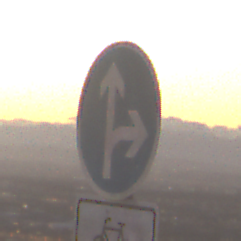
Verkehrszeichen: VorgeschriebeneFahrtrichtungGeradeausOderRechts
Zusatzzeichen unten: EinspurigeFahrzeugeFrei1
Umgebung: Outdoor, RoadRail
Tageszeit: Dawn
Wetter: Clear
Licht: Natural
Jahreszeit: NotSpecified
Kontrast: LowContrast